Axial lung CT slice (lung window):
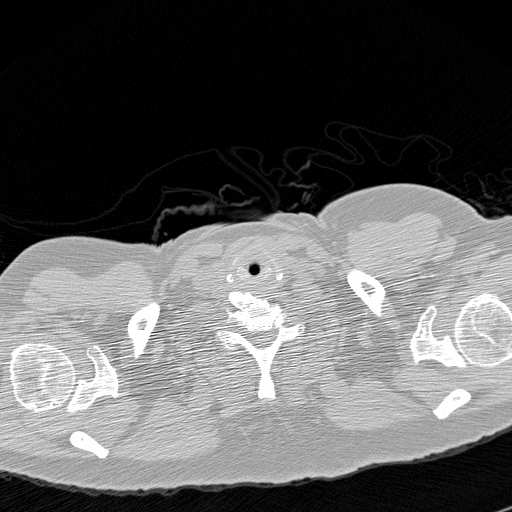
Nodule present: no